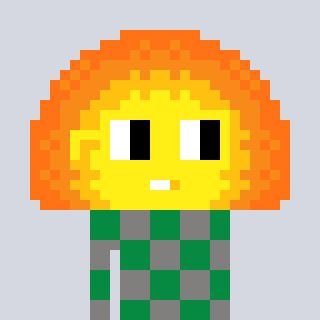
a pixel art character with square yellow glasses, a sunset-shaped head and a bluegrey-colored body on a cool background